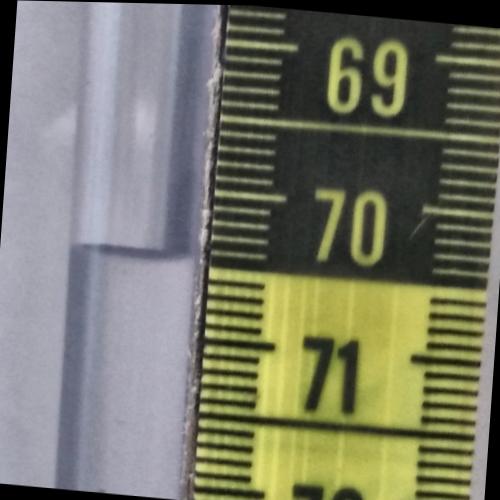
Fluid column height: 70.4 cm